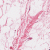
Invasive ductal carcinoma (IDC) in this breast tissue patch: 0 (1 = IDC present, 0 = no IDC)